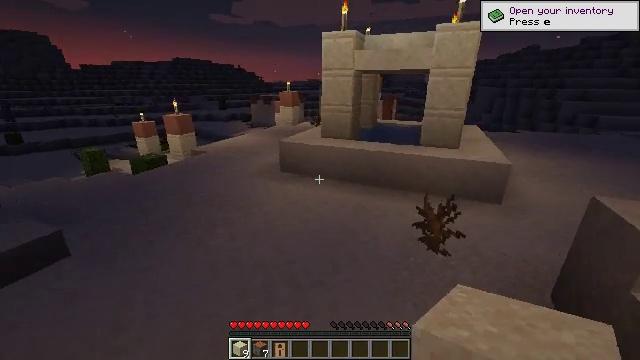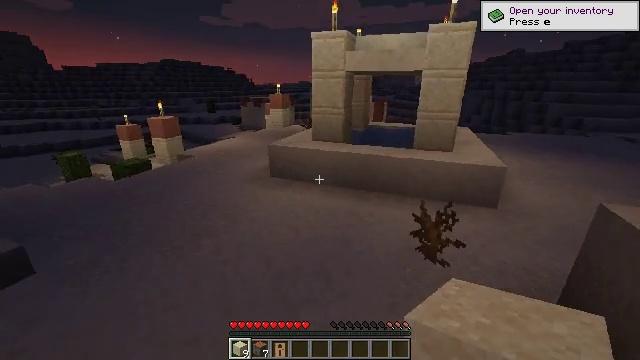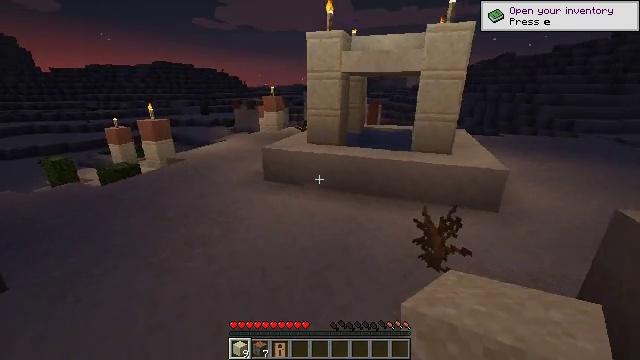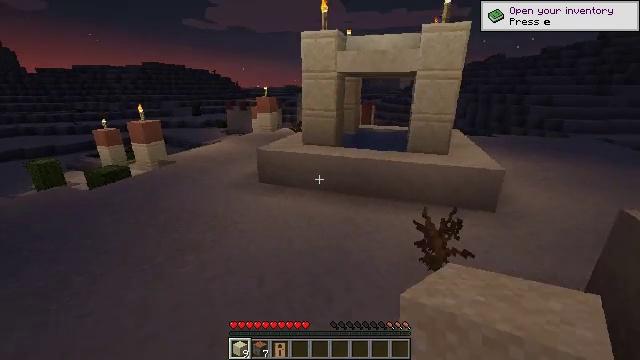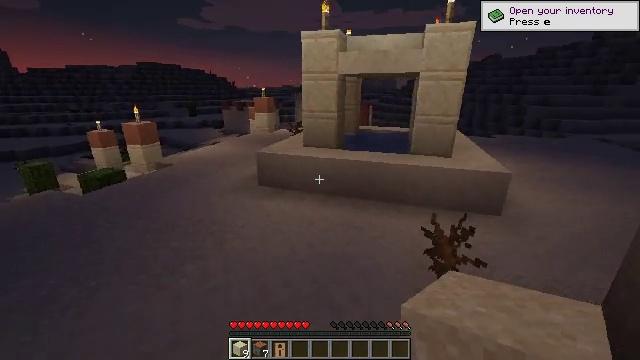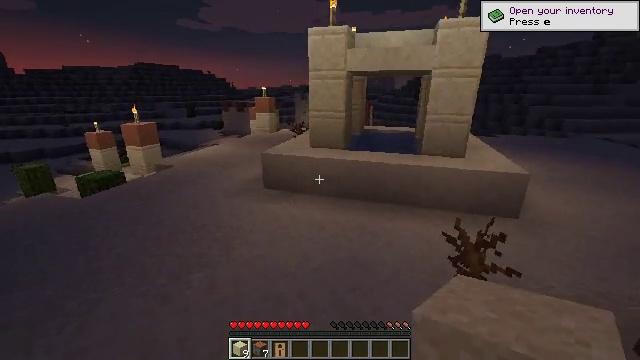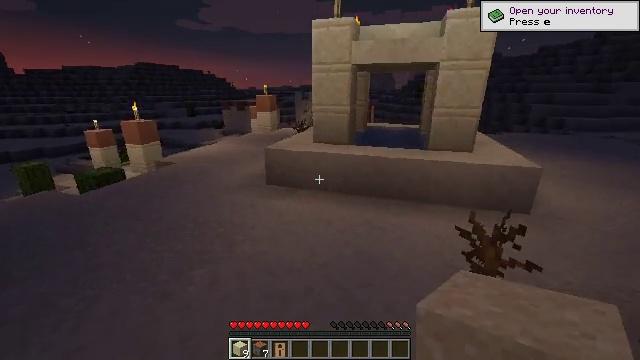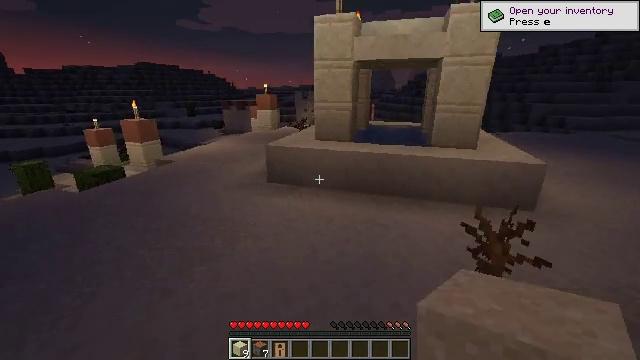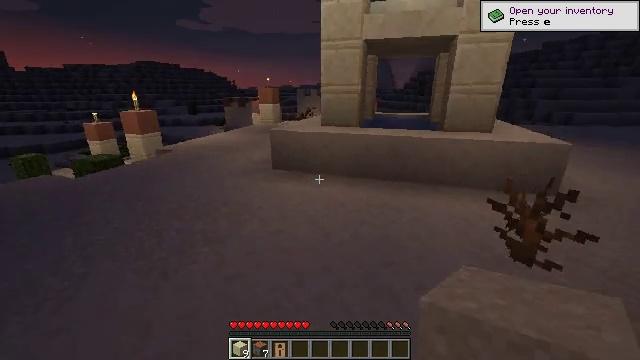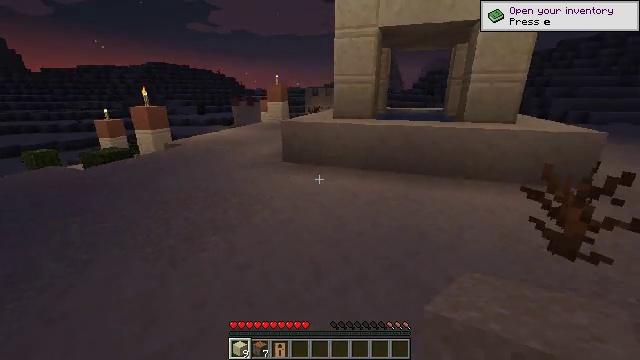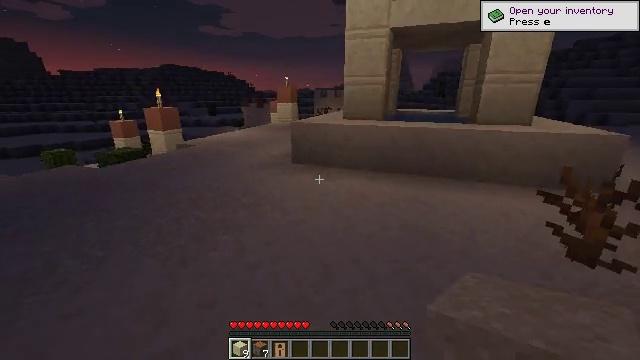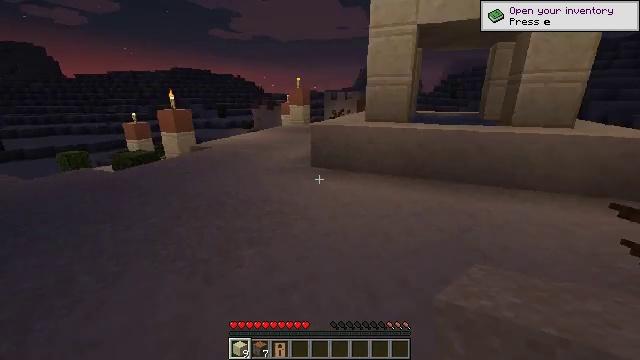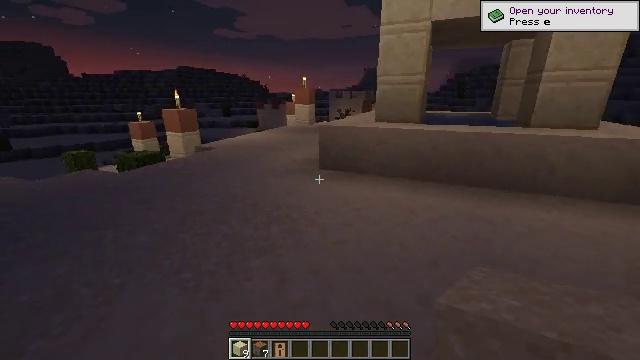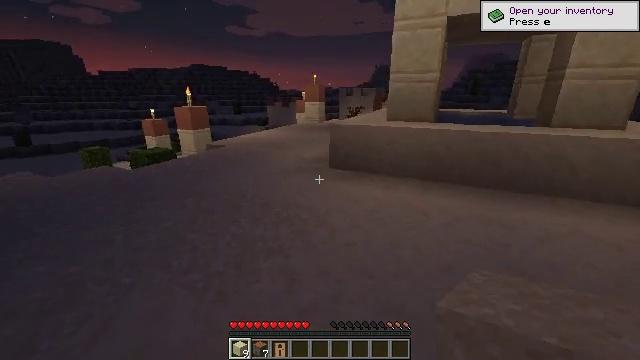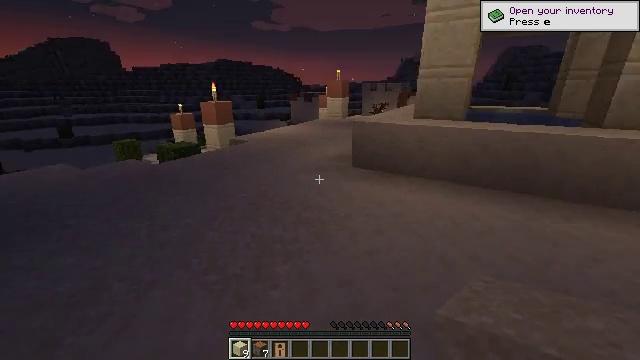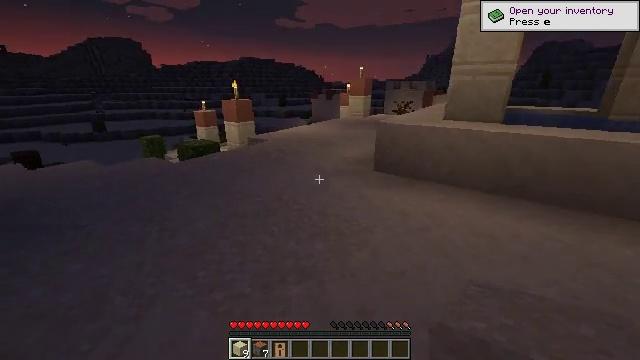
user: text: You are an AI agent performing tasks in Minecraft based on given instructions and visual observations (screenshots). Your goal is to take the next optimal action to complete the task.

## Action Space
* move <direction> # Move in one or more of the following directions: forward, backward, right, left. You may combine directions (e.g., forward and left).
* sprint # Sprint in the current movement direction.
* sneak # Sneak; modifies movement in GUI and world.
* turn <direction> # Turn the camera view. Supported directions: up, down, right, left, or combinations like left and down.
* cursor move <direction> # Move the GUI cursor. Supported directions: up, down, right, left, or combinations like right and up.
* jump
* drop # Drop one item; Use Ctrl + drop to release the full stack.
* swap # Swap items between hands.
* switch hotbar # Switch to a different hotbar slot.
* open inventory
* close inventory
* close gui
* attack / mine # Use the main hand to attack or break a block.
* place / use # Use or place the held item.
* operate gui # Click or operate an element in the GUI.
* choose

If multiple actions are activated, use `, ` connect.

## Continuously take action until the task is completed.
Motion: motion action
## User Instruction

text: Attack the jungle door to collect it.
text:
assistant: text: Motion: move forward, turn right
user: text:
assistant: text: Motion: move forward and move left, turn right
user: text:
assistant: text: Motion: move forward and move left, turn right
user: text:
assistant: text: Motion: move forward and move left
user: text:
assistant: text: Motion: move forward and move left
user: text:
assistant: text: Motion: move forward and move left
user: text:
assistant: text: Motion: move forward and move left
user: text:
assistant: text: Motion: move forward and move left
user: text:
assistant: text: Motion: move forward and move left, turn left
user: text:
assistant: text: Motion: move forward and move left, turn left
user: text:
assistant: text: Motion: move forward and move left, turn left
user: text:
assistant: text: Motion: move forward
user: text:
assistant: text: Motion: move forward, turn left
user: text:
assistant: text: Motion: move forward, turn left
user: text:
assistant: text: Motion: turn left
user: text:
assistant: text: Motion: turn left
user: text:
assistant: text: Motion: move forward
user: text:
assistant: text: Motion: move forward
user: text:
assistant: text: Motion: move forward
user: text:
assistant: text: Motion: no_op
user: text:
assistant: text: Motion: no_op
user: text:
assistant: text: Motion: move forward
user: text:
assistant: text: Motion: move forward
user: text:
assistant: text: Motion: move forward
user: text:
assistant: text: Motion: move forward
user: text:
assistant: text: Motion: move forward
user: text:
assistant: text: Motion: move forward
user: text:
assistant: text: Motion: move forward
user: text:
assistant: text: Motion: move forward
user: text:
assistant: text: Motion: move forward